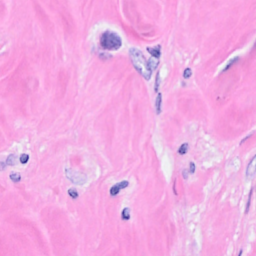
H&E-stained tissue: Breast